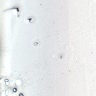
Metastatic tissue present: no